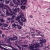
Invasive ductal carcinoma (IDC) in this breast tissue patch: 0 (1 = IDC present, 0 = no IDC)